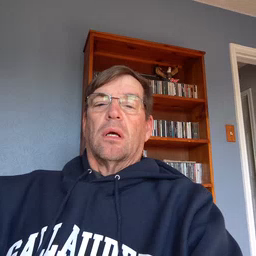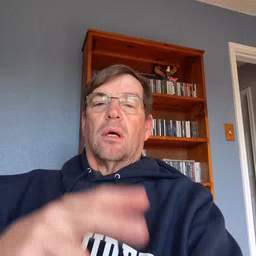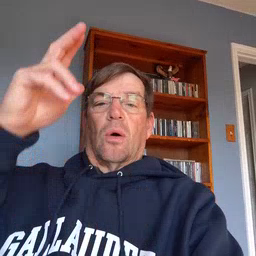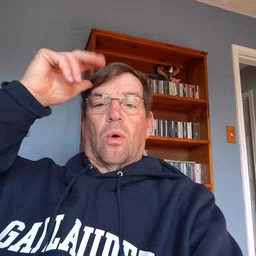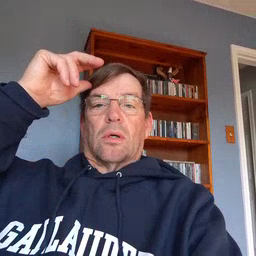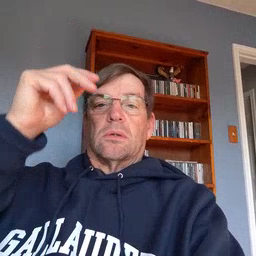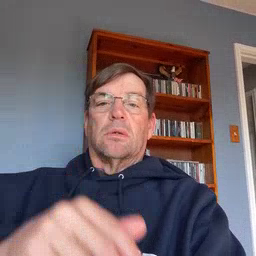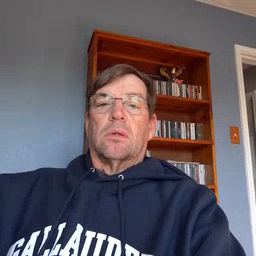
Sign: horse